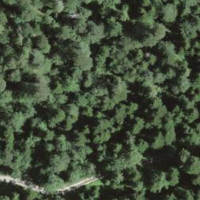
EUNIS habitat code: 44
Species observed at this site:
Tussilago farfara